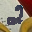
Label: 2